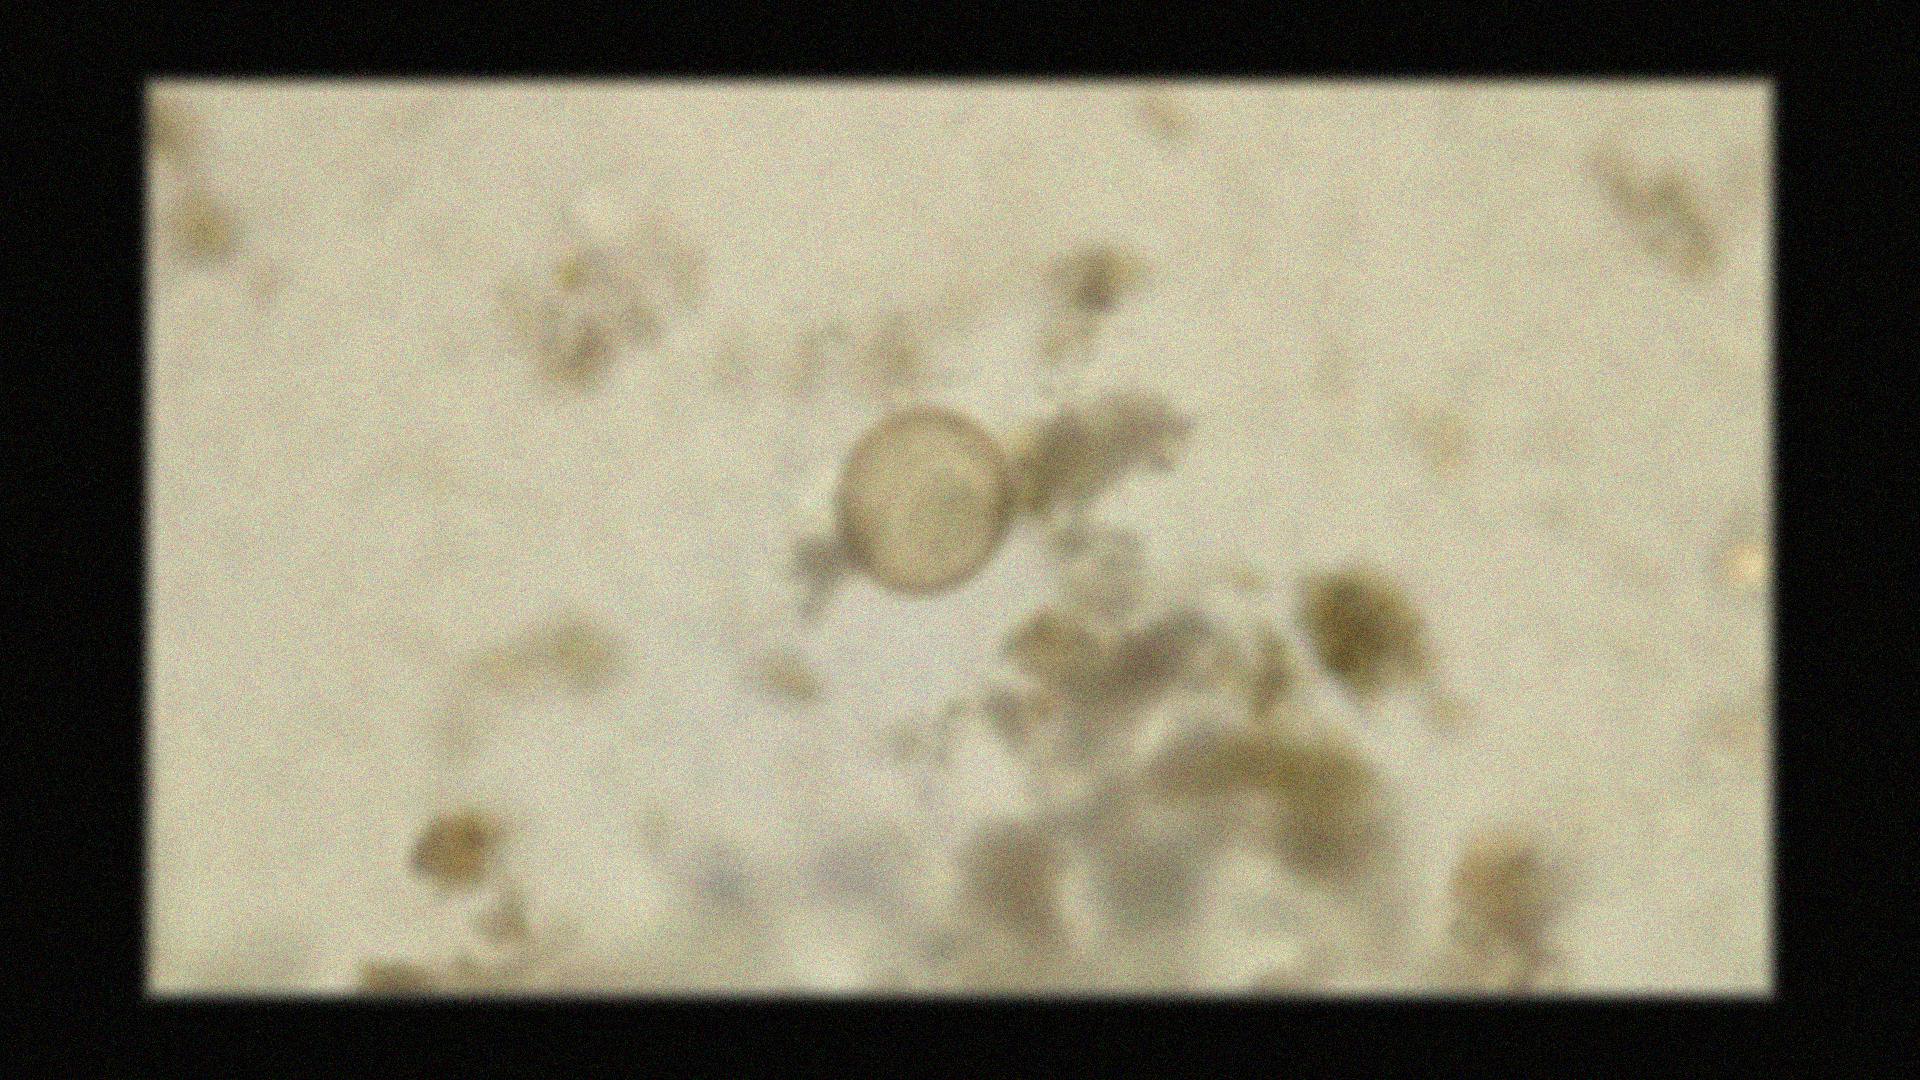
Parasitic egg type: Hymenolepis diminuta